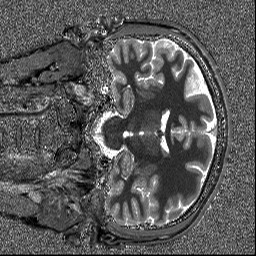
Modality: T1map
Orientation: coronal
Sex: male